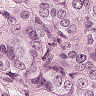
Metastatic tissue present: yes